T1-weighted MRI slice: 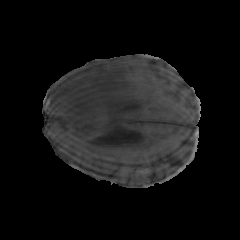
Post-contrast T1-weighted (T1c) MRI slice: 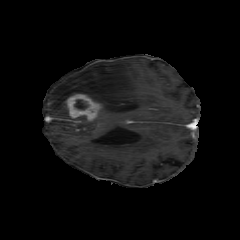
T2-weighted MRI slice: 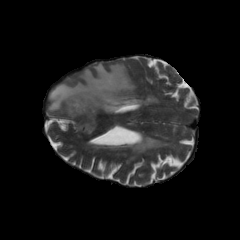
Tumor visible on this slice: yes